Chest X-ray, PA view. Patient: 46 years old, sex M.
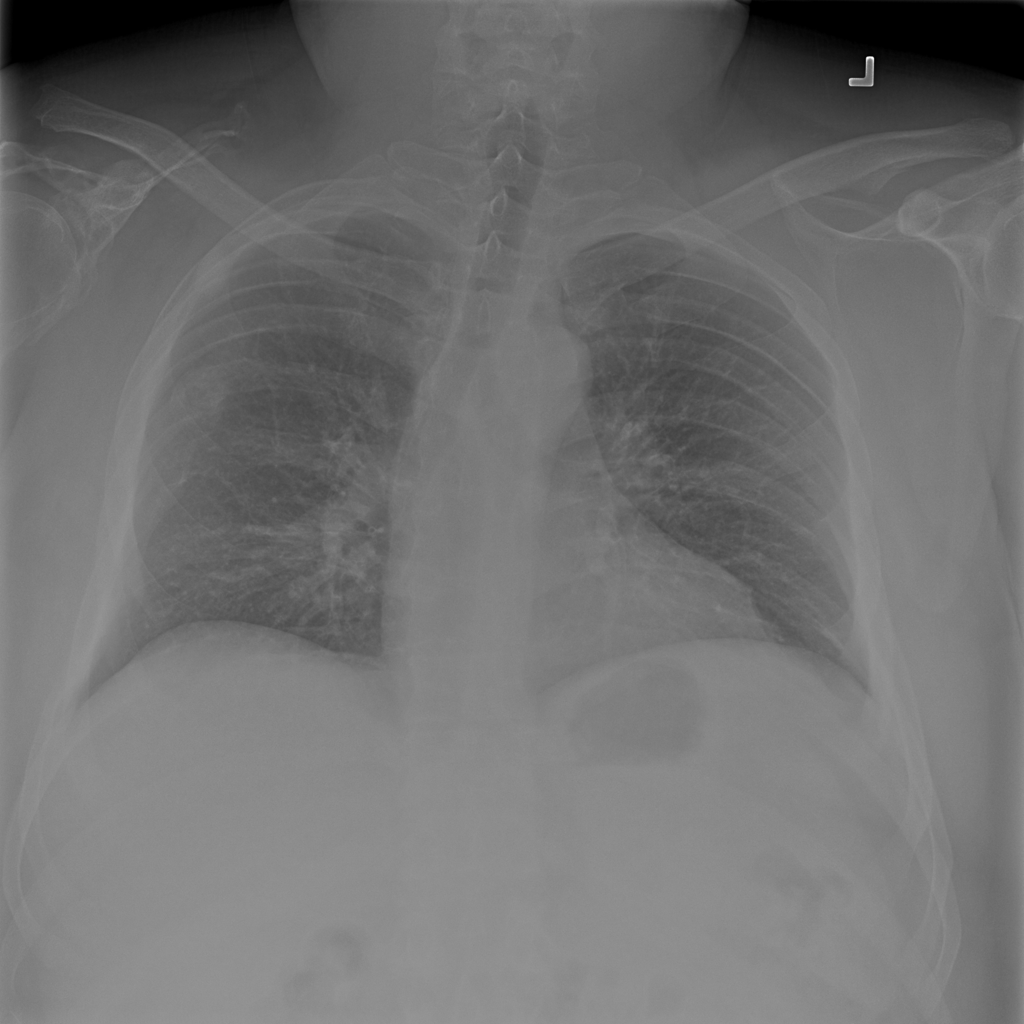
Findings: No Finding